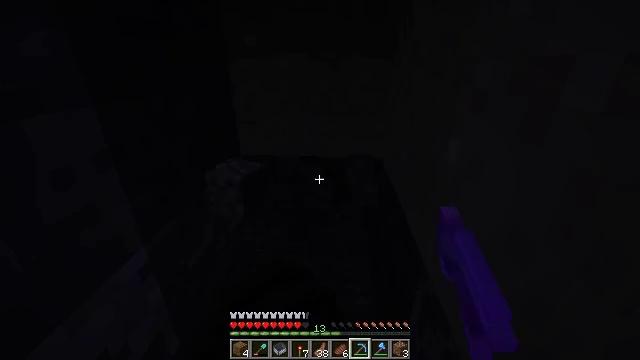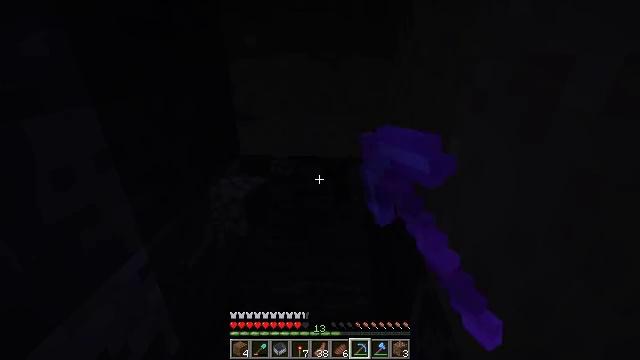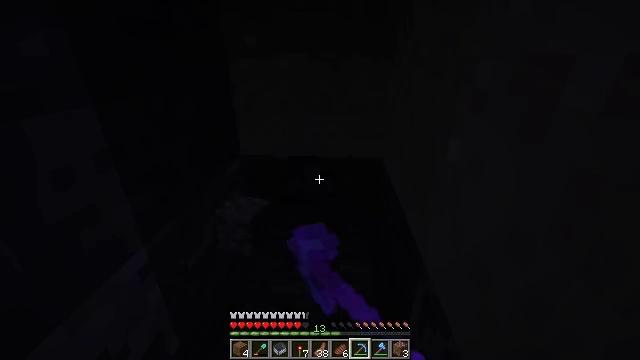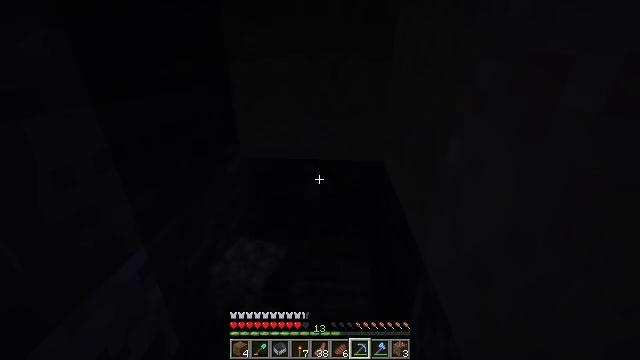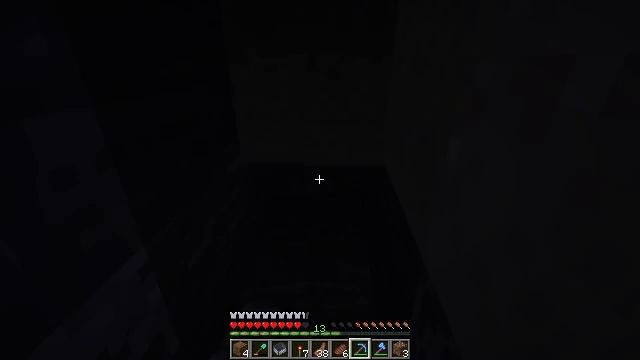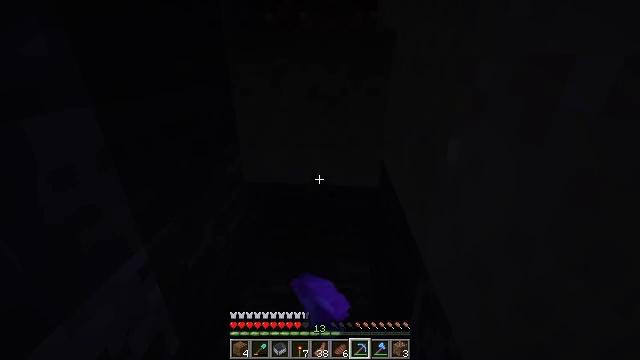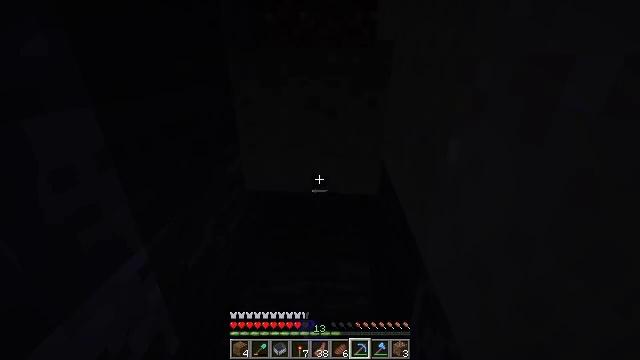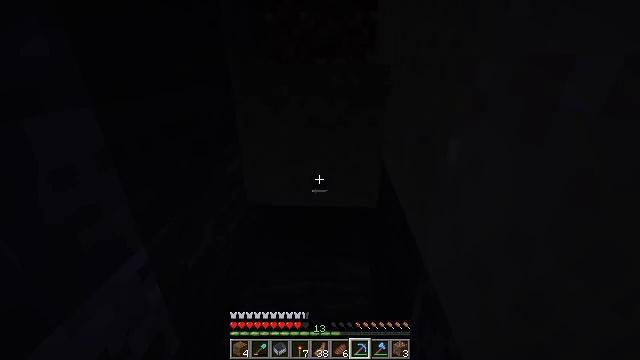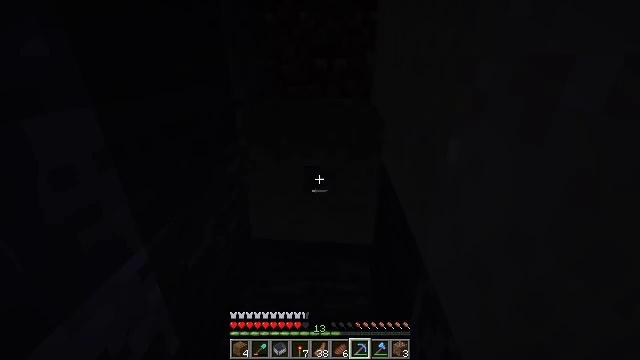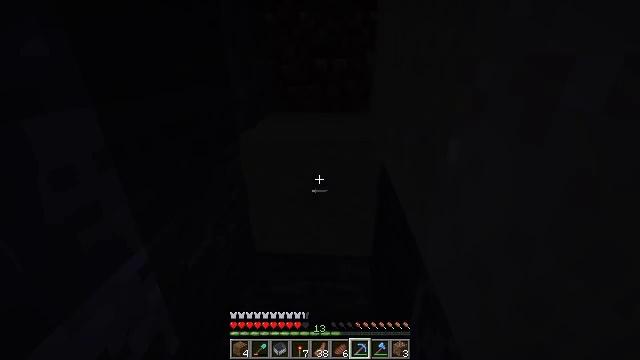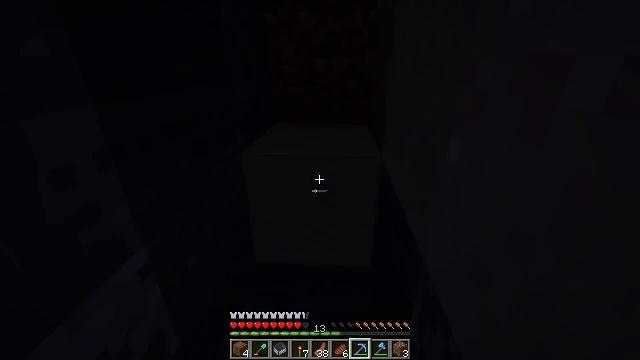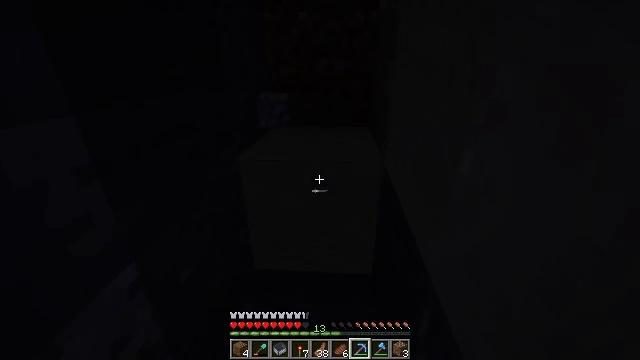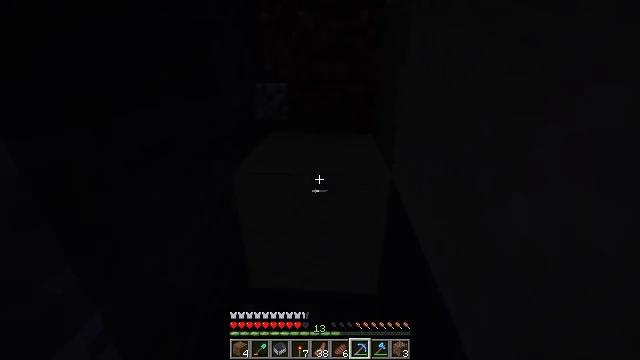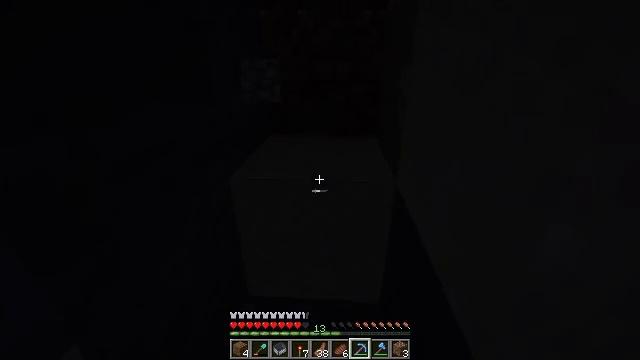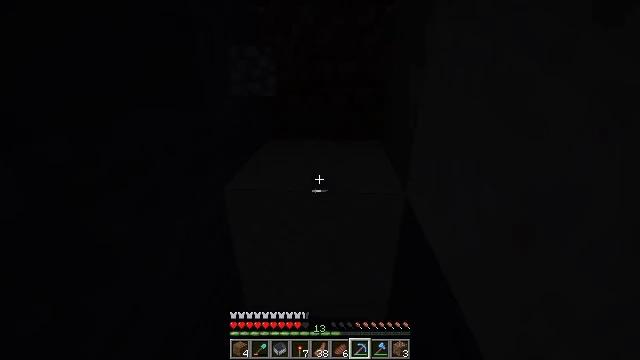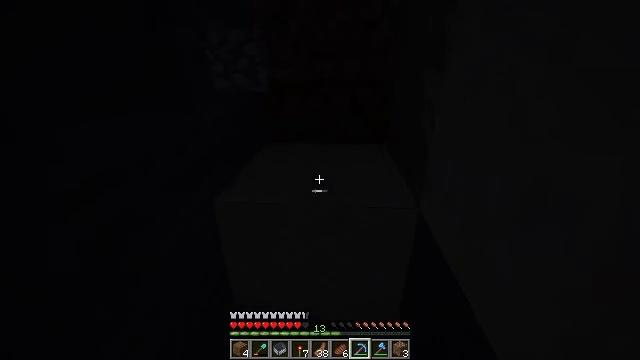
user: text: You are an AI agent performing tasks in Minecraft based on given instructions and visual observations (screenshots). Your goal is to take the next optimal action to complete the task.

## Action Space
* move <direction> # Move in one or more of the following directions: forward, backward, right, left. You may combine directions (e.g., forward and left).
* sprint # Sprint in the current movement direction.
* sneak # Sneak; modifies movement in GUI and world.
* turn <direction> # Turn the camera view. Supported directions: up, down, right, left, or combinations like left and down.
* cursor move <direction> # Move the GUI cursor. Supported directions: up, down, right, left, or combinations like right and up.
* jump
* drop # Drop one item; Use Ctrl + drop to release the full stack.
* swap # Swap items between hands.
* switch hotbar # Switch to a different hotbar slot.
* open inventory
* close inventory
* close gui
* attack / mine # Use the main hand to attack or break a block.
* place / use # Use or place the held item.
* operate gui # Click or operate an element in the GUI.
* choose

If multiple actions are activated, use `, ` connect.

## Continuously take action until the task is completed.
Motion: motion action
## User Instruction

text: Attack the ground to gather sand.
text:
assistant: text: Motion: attack / mine
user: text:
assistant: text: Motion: attack / mine
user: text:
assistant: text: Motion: attack / mine
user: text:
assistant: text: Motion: attack / mine
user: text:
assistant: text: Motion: attack / mine
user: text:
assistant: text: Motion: attack / mine
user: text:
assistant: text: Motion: no_op
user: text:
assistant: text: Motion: no_op
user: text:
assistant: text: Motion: no_op
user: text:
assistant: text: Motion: no_op
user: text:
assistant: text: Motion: move forward
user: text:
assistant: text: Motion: move forward
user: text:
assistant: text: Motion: move forward
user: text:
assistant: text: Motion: move forward
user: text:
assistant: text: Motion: move forward
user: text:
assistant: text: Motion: move forward
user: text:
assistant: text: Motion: move forward
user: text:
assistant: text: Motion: move forward
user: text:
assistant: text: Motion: move forward
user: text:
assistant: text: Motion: turn right and down
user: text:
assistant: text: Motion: turn right and down, attack / mine
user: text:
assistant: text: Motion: turn down, attack / mine
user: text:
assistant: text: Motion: turn down, attack / mine
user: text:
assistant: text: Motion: turn down, attack / mine
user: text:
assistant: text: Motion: turn down, attack / mine
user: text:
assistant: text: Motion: attack / mine
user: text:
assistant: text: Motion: attack / mine
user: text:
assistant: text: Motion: attack / mine
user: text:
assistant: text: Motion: attack / mine
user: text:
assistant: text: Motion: attack / mine